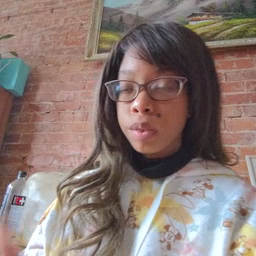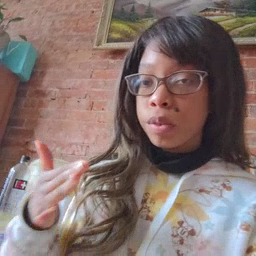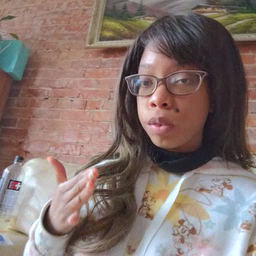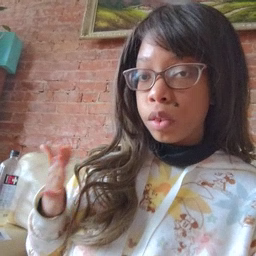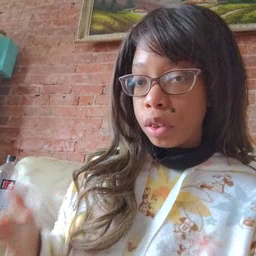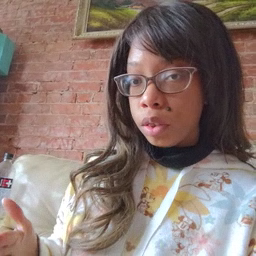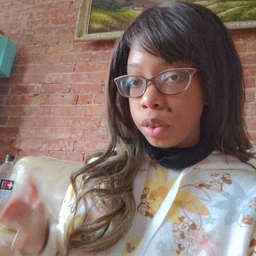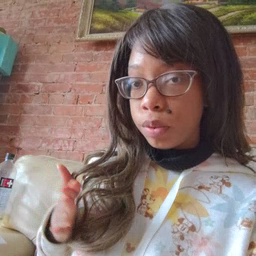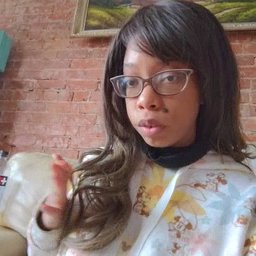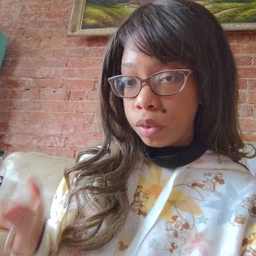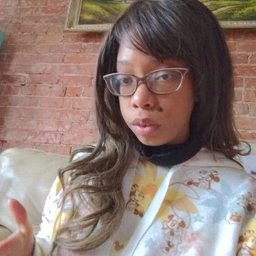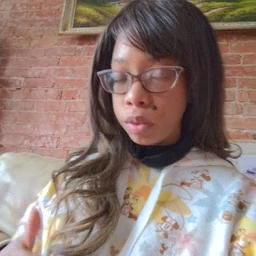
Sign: beside